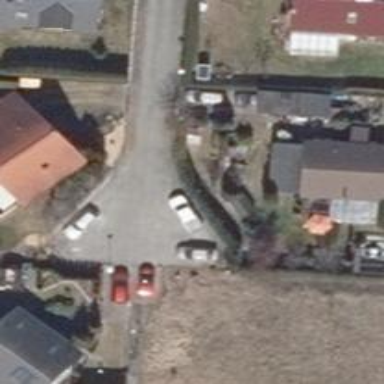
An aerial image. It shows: Turning circle on the road.